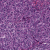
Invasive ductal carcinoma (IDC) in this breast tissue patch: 1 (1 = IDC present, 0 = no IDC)